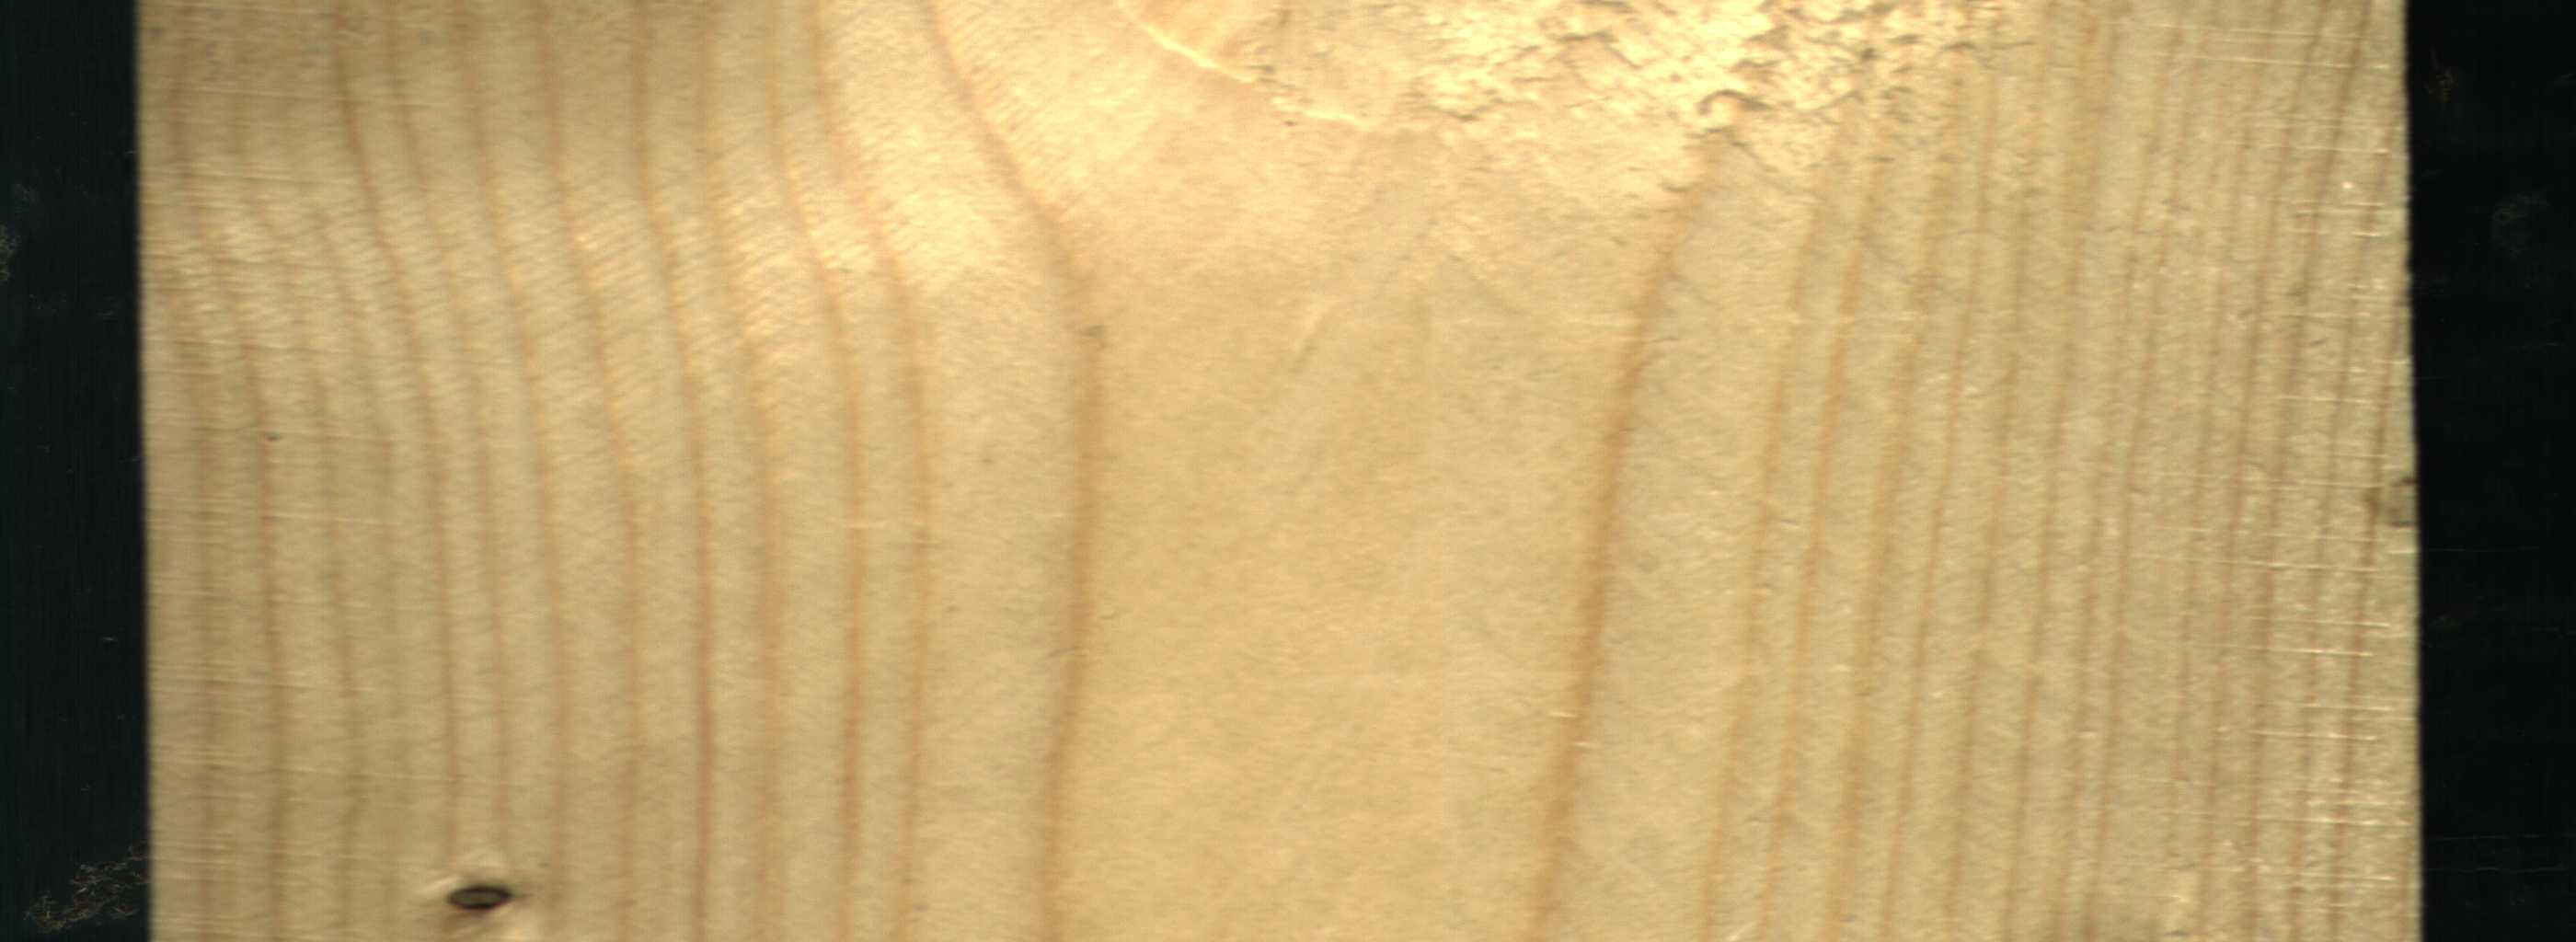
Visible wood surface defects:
Dead_Knot